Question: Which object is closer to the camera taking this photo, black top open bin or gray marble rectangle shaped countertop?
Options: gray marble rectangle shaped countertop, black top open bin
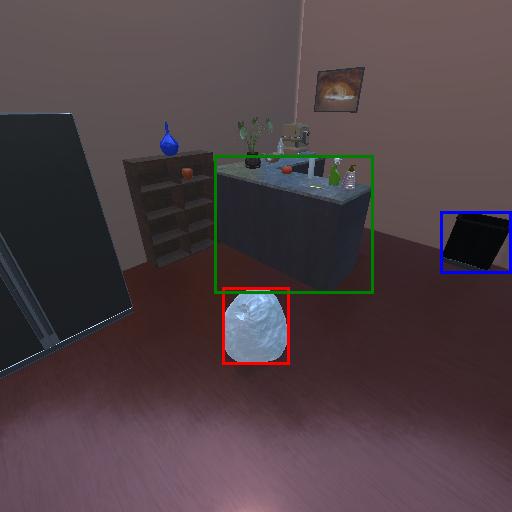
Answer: gray marble rectangle shaped countertop